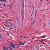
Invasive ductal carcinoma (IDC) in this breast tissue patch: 0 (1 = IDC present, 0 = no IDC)